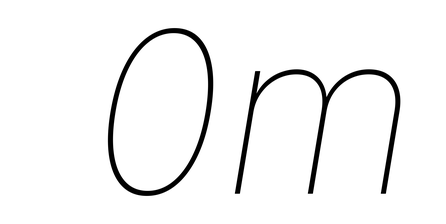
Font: Inter-Italic_Thin_Italic